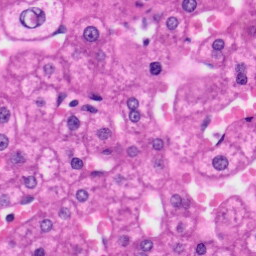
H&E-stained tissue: Liver